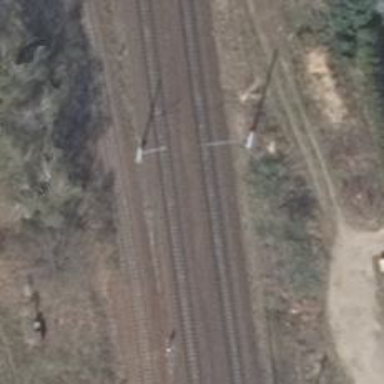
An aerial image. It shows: Milestone along the railway track with catenary mast.